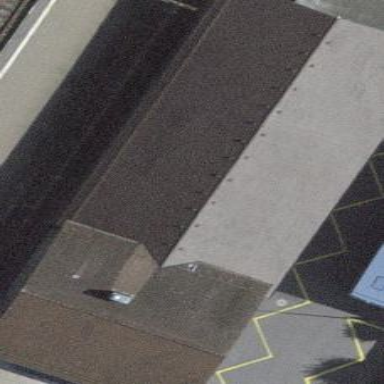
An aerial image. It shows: Train station building.